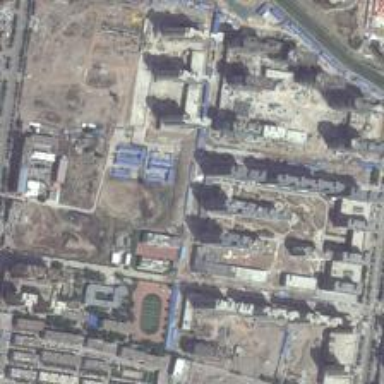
A football field and a construction field stand side by side with many buildings embraced .